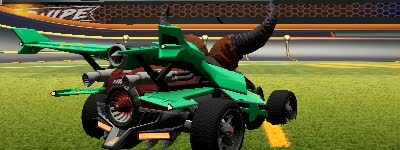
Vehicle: aftershock